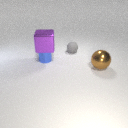
small gray rubber sphere to the right of small blue metal cylinder